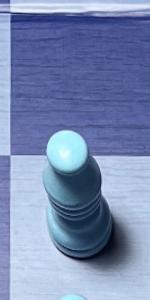
Label: Bishop_White